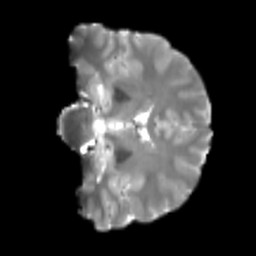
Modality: T2w
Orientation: coronal
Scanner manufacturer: siemens
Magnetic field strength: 3 T
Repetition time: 4 s
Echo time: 0.0594 s